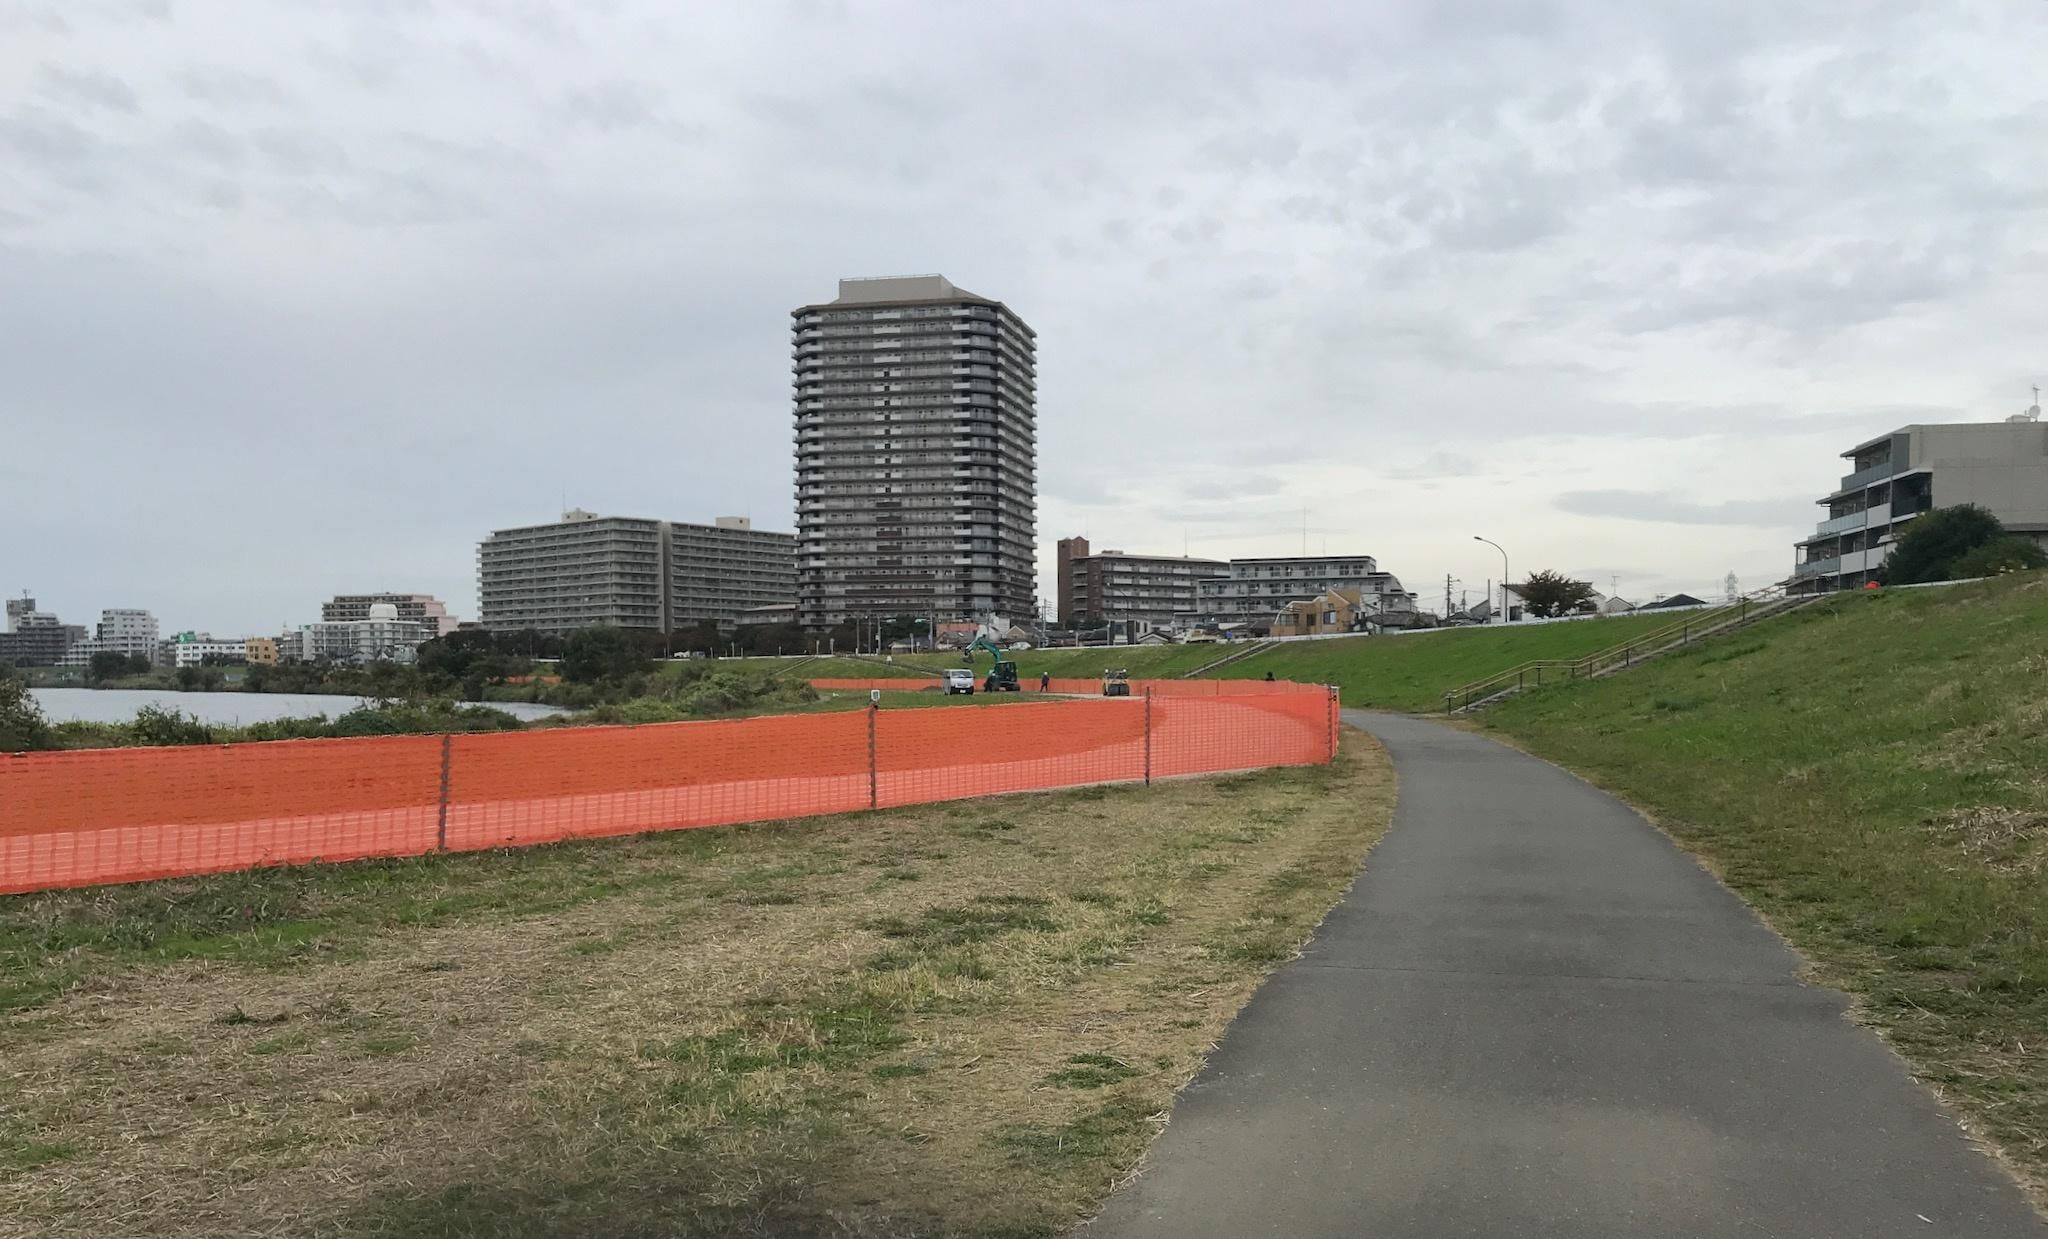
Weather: cloudy
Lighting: day
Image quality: good
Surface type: cycling surface
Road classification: footway
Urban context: urban centre
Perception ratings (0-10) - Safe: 3.07, Lively: 1.56, Beautiful: 6.63, Boring: 3.87, Depressing: 6.96, Wealthy: 2.67